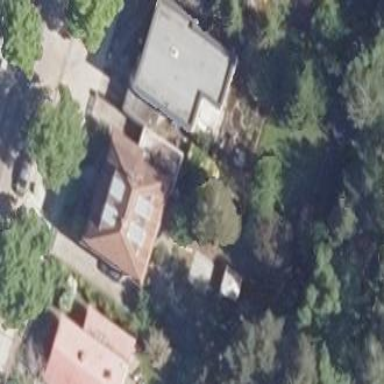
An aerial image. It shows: Detached building.